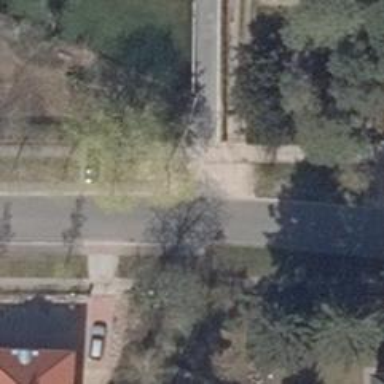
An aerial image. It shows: Driveway leading to service road.